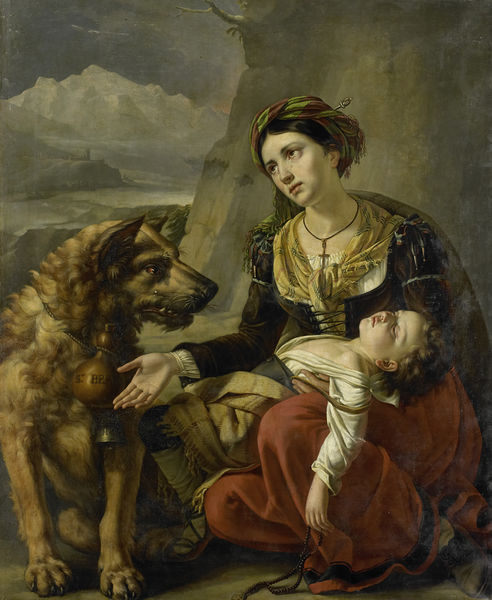
Titel: Een sint-bernardshond komt een verdwaalde vrouw met een ziek kind te hulp
Künstler: Charles Picqué
Standort: Amsterdam
Institution: Rijksmuseum
Schlagwörter: frau, hund, rot, malerei, tod, trauer, öl, kind, steinig, berge, kreuz, glocke, dramatisch, rosenkranz, turban, bitten, rettung, mittelmeer, pietà, erste hilfe